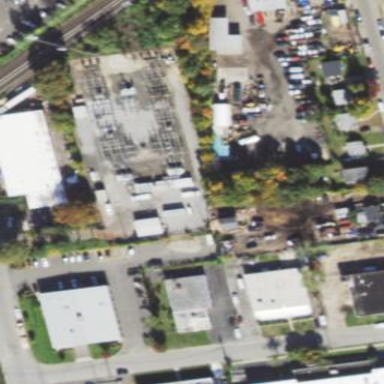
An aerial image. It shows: Outdoor distribution power substation.